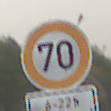
Verkehrszeichen: Geschwindigkeit70
Zusatzzeichen unten: ZeitangabenMitBeschraenkungAufWochentage4
Umgebung: Outdoor, Suburban
Tageszeit: MorningAfternoon
Wetter: Overcast
Licht: Natural
Jahreszeit: NotSpecified
Kontrast: LowContrast